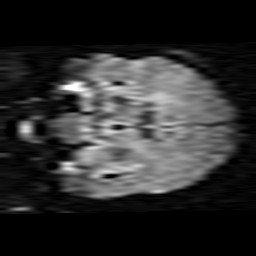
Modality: TRACE
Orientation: coronal
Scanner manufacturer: siemens
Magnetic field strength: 1.5 T
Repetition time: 8.1 s
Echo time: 0.119 s